Question: The problem is with the html input form in which i need the css code for the following attached pic.its a input form and when mouse clicks, the border become blue and have a blur effect...i liked it so much but i don't get the code from anywhere...so please help me...
this following image is sniped from <URL>

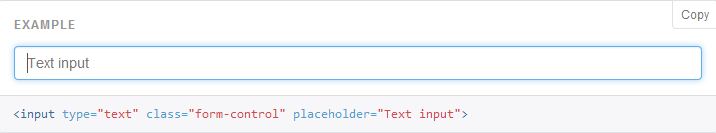
Answer: You have to include <URL> in your project and add to your input 'class="form-control"'.
Hope this helps